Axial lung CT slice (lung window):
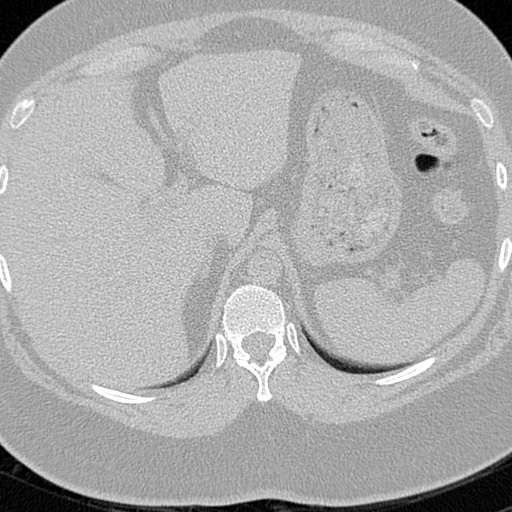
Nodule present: no